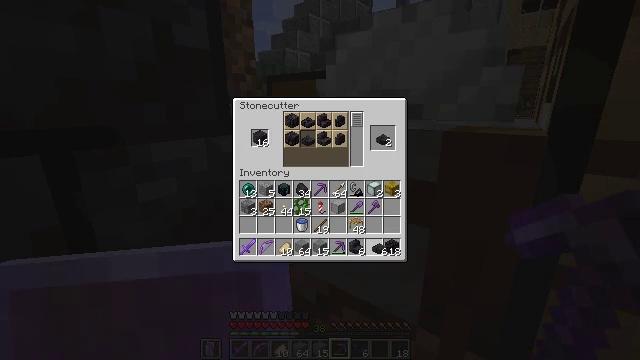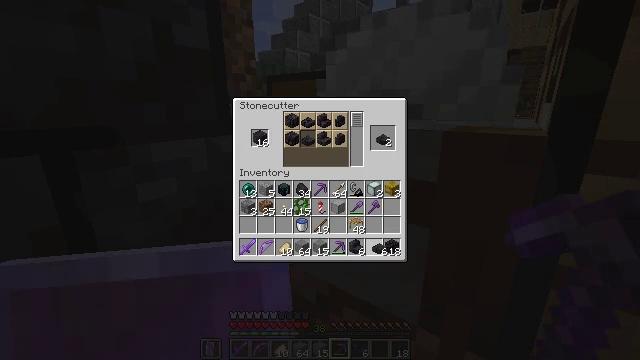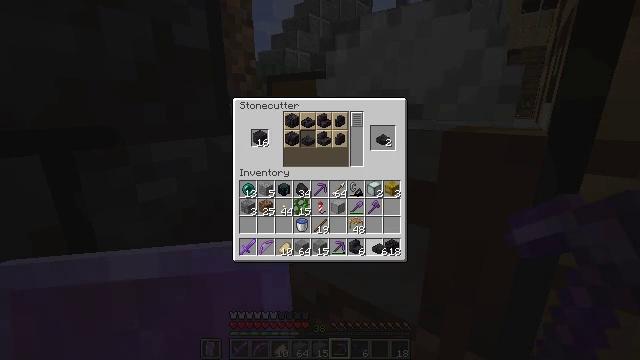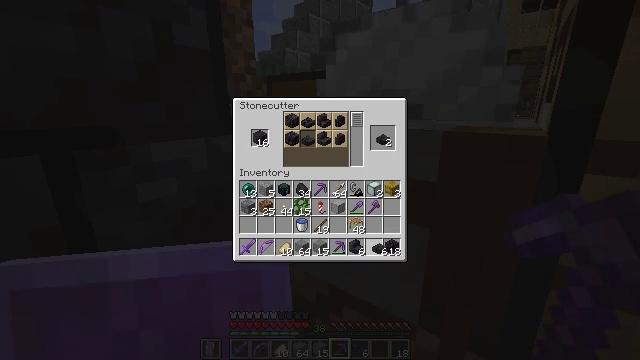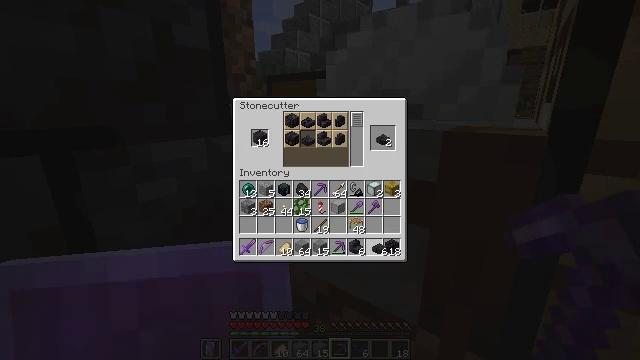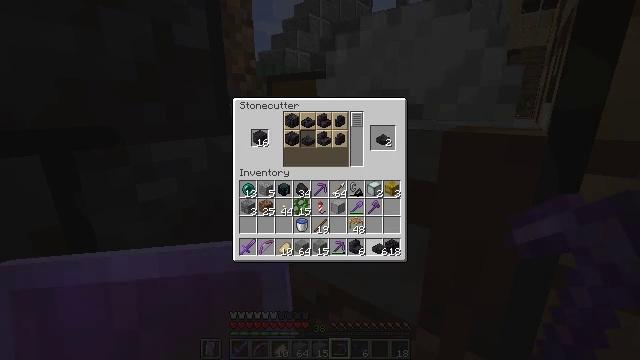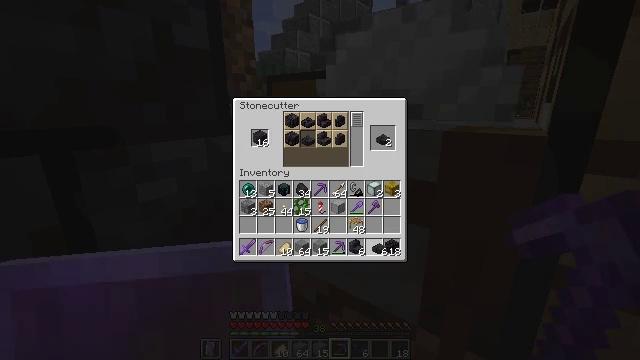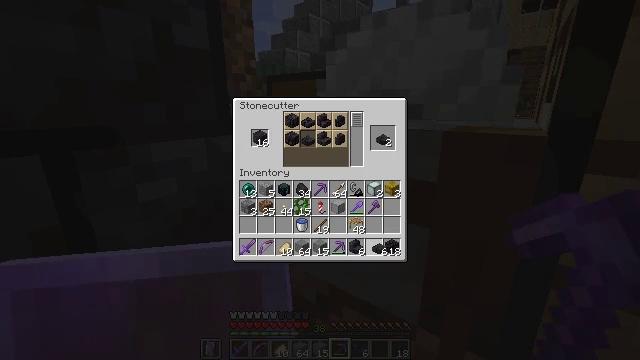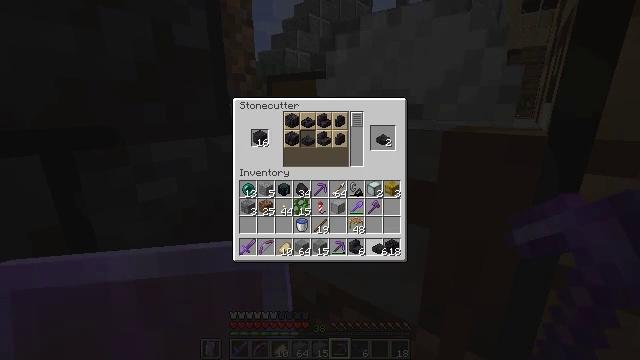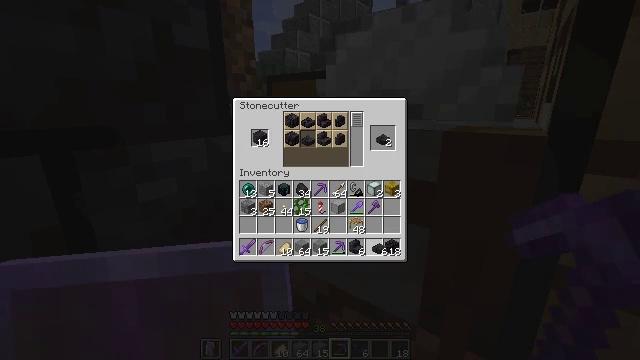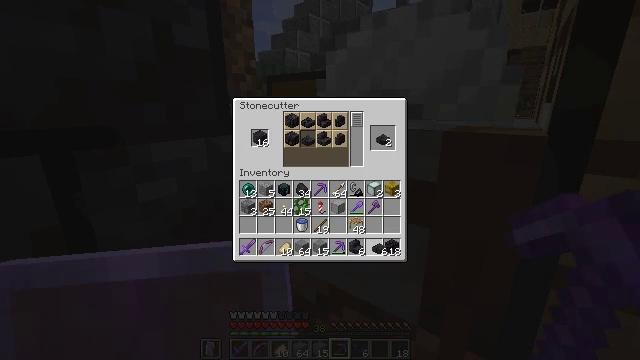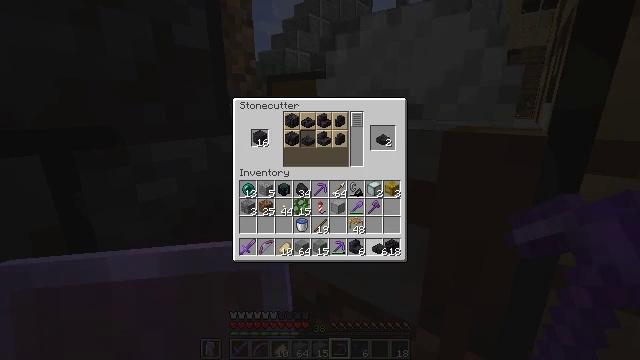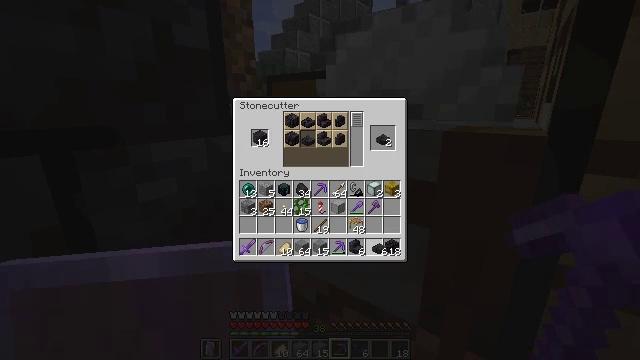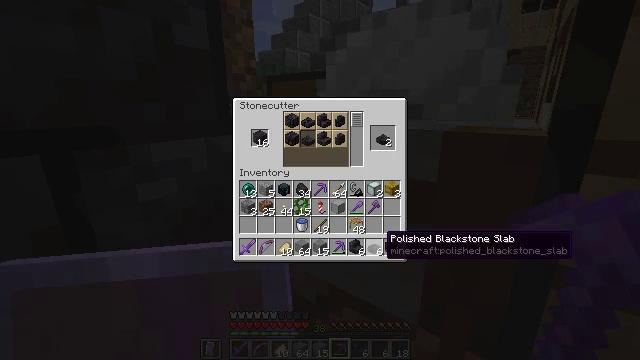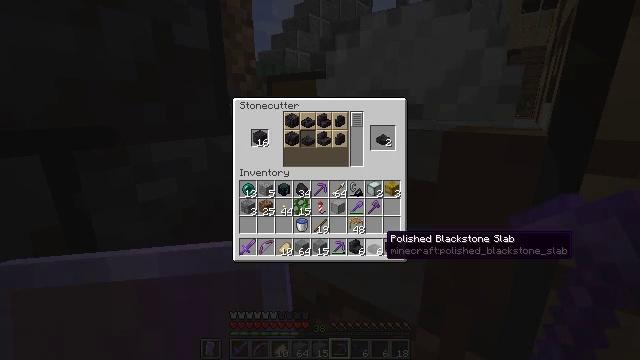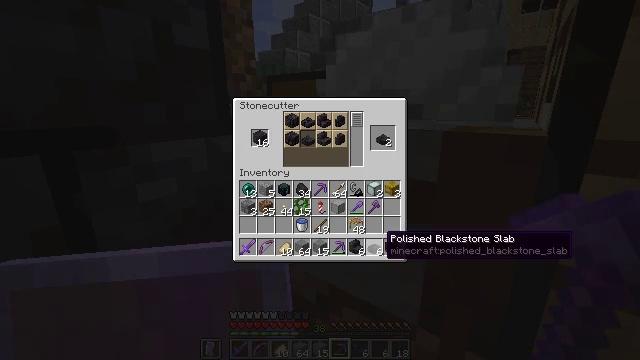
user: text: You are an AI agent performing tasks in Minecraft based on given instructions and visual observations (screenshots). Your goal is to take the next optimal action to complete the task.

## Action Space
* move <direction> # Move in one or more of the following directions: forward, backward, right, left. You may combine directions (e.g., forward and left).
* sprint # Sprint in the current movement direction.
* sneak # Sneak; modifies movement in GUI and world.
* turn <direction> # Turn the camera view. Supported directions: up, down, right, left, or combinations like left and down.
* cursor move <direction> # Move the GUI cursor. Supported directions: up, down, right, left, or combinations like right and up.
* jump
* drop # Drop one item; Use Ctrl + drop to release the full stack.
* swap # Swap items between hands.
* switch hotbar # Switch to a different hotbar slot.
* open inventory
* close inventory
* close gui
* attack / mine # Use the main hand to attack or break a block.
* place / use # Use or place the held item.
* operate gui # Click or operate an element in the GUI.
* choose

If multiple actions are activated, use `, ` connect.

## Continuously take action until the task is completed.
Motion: motion action
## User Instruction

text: craft item blackstone slab
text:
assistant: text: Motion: no_op
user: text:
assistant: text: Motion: no_op
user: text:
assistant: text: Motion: no_op
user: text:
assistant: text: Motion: no_op
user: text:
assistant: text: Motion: no_op
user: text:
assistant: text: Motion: no_op
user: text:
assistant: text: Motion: no_op
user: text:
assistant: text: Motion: no_op
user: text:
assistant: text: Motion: no_op
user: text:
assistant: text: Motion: attack / mine
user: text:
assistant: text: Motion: attack / mine
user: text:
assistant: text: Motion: attack / mine
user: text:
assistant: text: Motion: no_op
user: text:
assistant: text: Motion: no_op
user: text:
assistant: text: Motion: no_op
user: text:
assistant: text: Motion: no_op
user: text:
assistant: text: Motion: no_op
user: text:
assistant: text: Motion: no_op
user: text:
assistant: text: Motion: no_op
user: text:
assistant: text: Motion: no_op
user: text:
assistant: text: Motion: no_op
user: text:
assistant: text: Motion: no_op
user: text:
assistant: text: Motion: no_op
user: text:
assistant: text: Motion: use / place
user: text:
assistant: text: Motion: use / place
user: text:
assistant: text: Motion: no_op
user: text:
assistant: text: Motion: no_op
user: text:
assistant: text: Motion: no_op
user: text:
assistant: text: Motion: no_op
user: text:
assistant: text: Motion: no_op